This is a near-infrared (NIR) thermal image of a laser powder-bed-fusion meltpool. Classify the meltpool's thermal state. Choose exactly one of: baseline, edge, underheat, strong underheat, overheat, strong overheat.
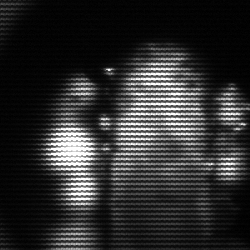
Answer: strong underheat